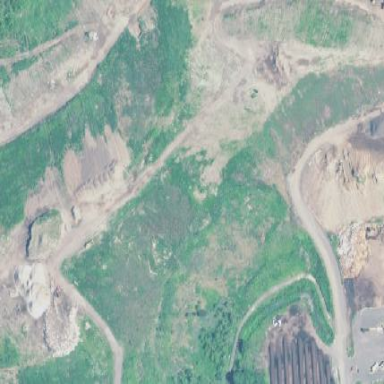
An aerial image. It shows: Landfill area.